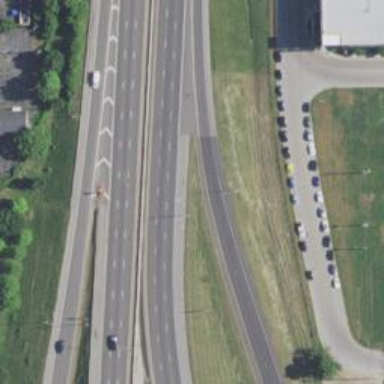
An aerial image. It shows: Onramp with asphalt surface connecting to motorway link.